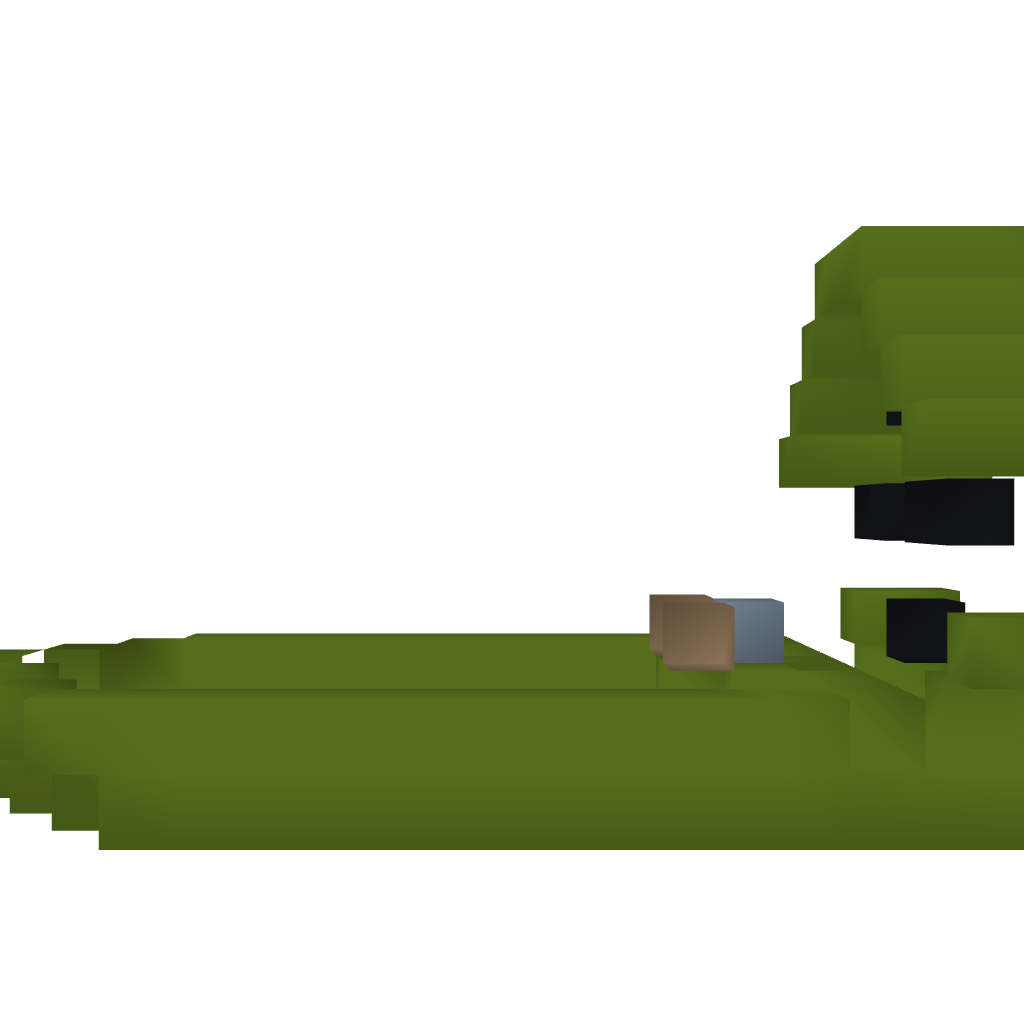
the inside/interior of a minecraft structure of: Airboat